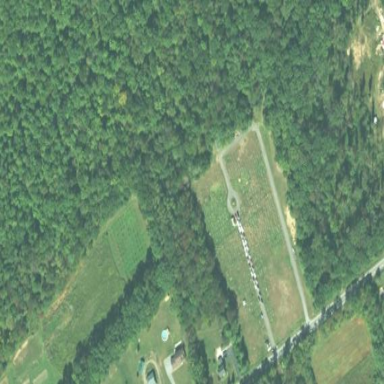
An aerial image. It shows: Cemetery.